Question: I have a list that I made is slightly overlapping each element due to the line-height chosen. I would like to have it so that when I hover over each item, the hover animation overlays everything else cover it. I put the z-index on the hover but the hover still stays below some parts.
'''
.sidebar ul {
margin: 0;
list-style-type: none;
padding-top: 5px;
padding-right: 0;
padding-bottom: 0;
padding-left: 0;
line-height:20px;
}
a:hover {
color: #424242;
text-decoration: none;
background-color:#424242;
z-index: 100; !important
}
'''
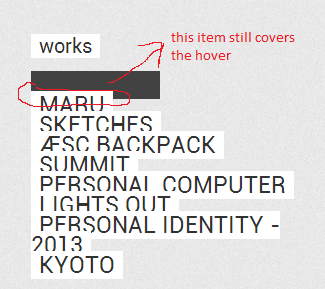
Answer: <URL>
> The zIndex property sets or returns the stack order of a positioned element.Tip: A positioned element is an element with the position property set to: relative, absolute, or fixed.
You will need to set position to either "relative", "absolute" or "fixed" for your a:hover